Question: Got a GridView that its items width are set by the first one width(Screenshot)
How could I set some auto width for each item?
'''
<GridView ItemsSource="{x:Bind PopularItems}" Style="{StaticResource GVStyle}" Height="230">
<GridView.ItemTemplate>
<DataTemplate x:Name="GVTemp" x:DataType="models:LessDetails">
<StackPanel>
<Image Height="180" Width="132" Source="{x:Bind Img}" />
<TextBlock Margin="4,4,0,4" HorizontalAlignment="Stretch" TextAlignment="Center"
Text="{x:Bind Name}" Style="{ThemeResource BodyTextBlockStyle}" />
</StackPanel>
</DataTemplate>
</GridView.ItemTemplate>
'''

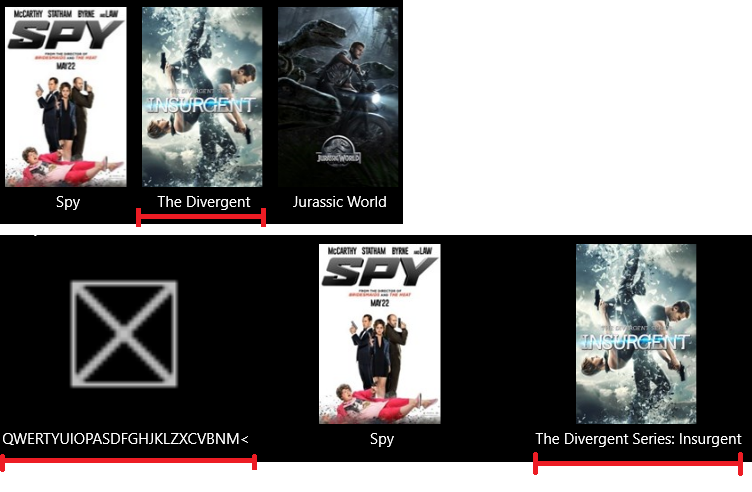
Answer: You can not auto-width each item in a GridView control, it is by designed to use the first item's size as the uniform size (ListViewItemPresenter for each items has the same size).
For the auto-size scenario, I suggest you using the StackPanel or creating a custom ItemsControl.